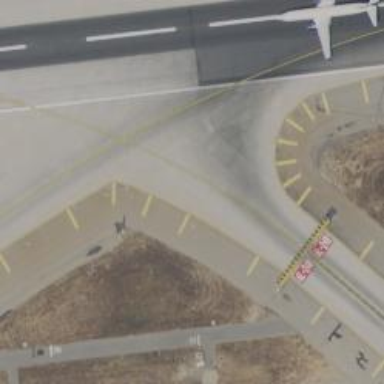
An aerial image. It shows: View of taxiway at the airport.